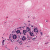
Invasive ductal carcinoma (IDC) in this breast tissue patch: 0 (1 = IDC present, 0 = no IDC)